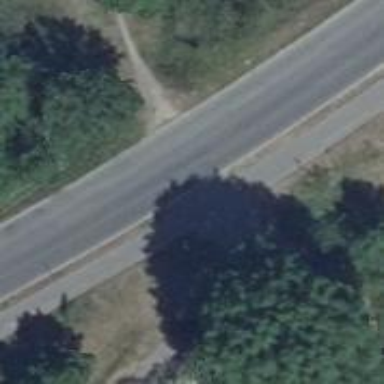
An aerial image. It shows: Tertiary road.